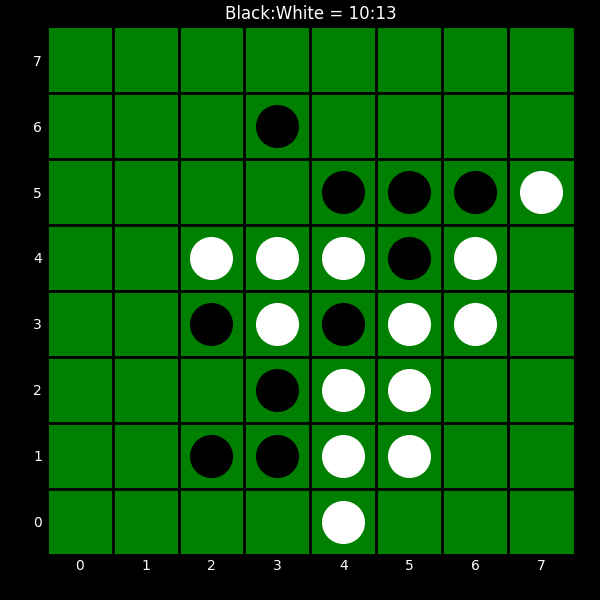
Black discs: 10
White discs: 13